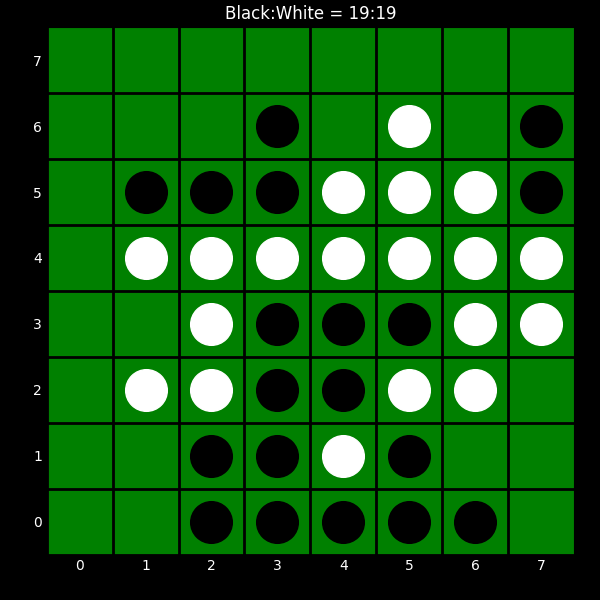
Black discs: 19
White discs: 19